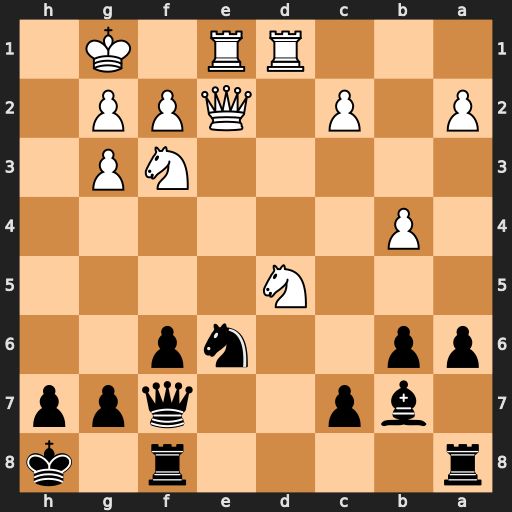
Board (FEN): r4r1k/1bp2qpp/pp2np2/3N4/1P6/5NP1/P1P1QPP1/3RR1K1
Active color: b
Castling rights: -
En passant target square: -
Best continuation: Bxd5 Rxd5 Nf4 gxf4 Qxd5